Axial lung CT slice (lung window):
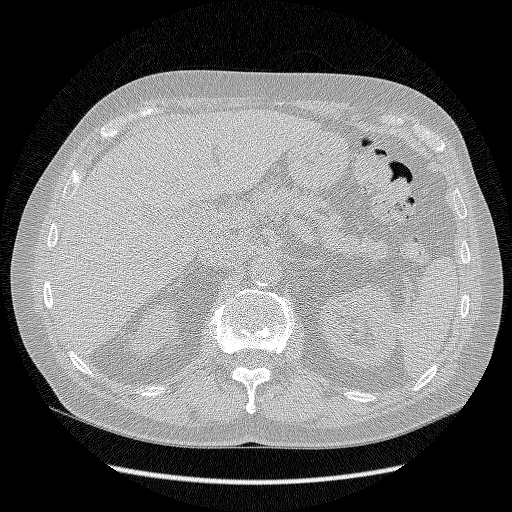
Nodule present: no